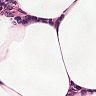
Metastatic tissue present: no